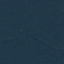
Label: Forest